Current action and preconditions to check: trajectory_clear

Your task: For each precondition in the list above, predict whether it will hold at this action.

Consider the current scene as observed from the mobile robot's camera, and analyze the predicted future states of all dynamic agents (e.g., people, animals, vehicles, or any moving entities) within the NEXT SECOND.

IMPORTANT: Only answer "very likely" if you are absolutely certain—based on strong, clear evidence—that a dynamic agent will violate the precondition in the predicted future state. Do NOT answer "very likely" for unlikely, ambiguous, or low-probability risks.

Ask yourself for each precondition: Is there a high probability, with clear and convincing evidence, that the predicted future states of any dynamic agent will interfere with the predicted future state of the currently executing action within the NEXT SECOND, causing that precondition to fail?

Assess the risk level based on these predictions. Use "likely" or "very likely" if motions create a clear risk of interference.

Use "neutral" or "improbable" if agents are nearby but their predicted paths are clearly diverging or non-conflicting.

Failure Risk Categories: "very improbable", "improbable", "neutral", "likely", "very likely"

Answer Format: Output ONLY the probability_of_failure value from these categories: "very improbable", "improbable", "neutral", "likely", "very likely"

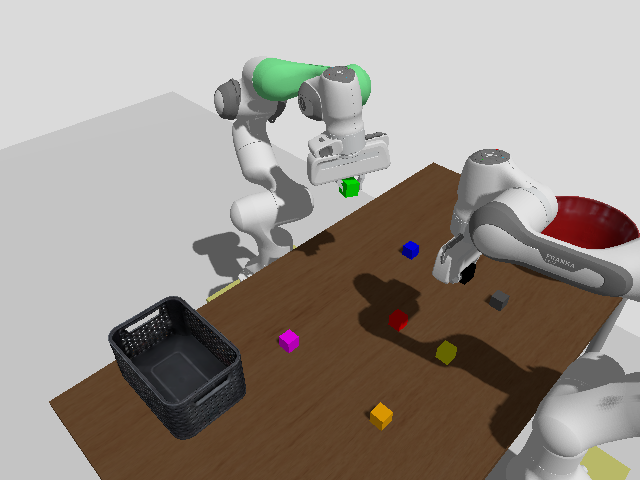

Answer: very improbable